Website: bh-photo
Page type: store-pickup
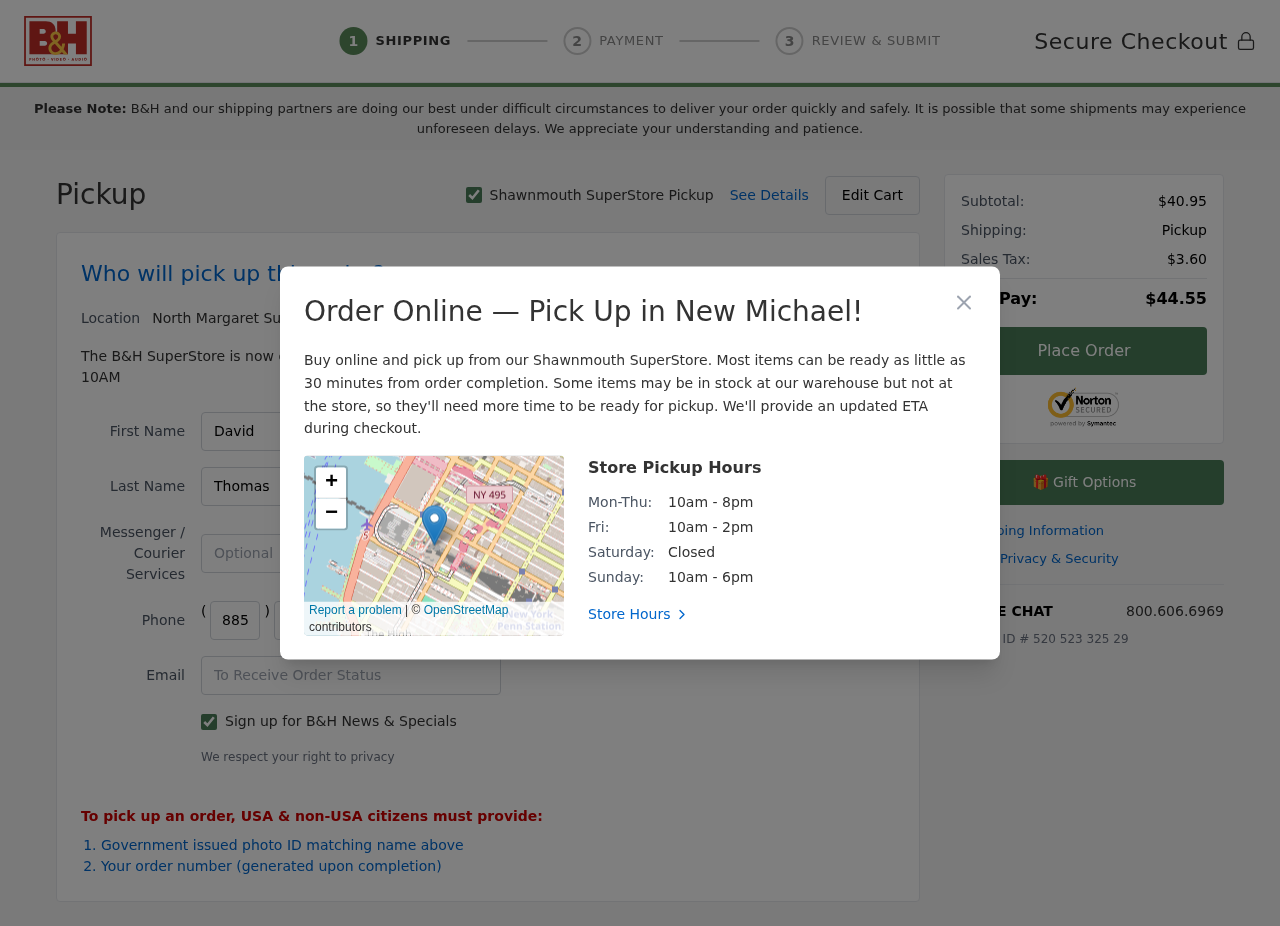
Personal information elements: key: PII_CITY
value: Shawnmouth
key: PII_CITY2
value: North Margaret
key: PII_CITY3
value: New Michael
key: PII_EMAIL
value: david.thomas@gmail.com
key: PII_FIRSTNAME
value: David
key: PII_LASTNAME
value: Thomas
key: PII_PHONE_AREA
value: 885
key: PII_PHONE_PREFIX
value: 985
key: PII_PHONE_SUFFIX
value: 6720
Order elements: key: ORDER_SUBTOTAL
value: $40.95
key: ORDER_TAX
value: $3.60
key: ORDER_TOTAL
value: $44.55
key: ORDER_ID
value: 520 523 325 29